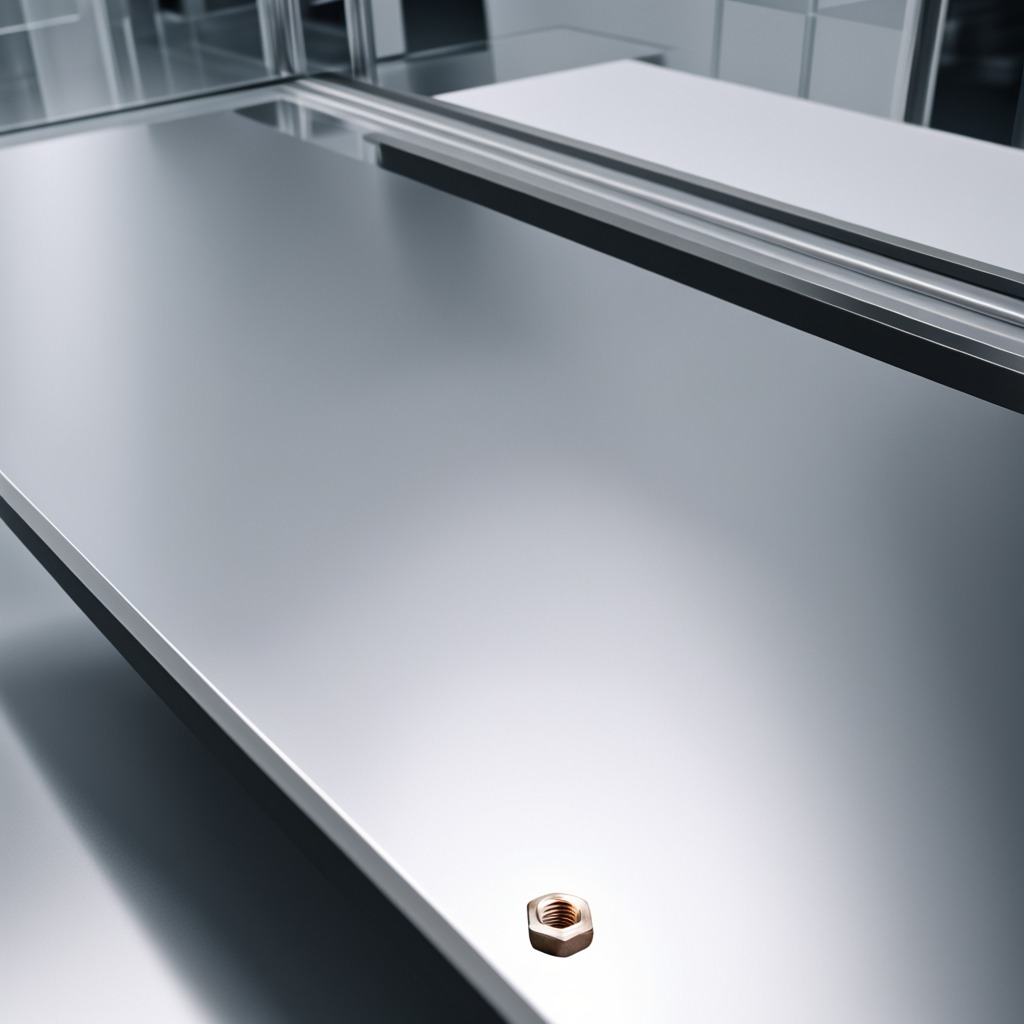
A metal nut lies on a stainless steel table in a high-end prototyping lab.